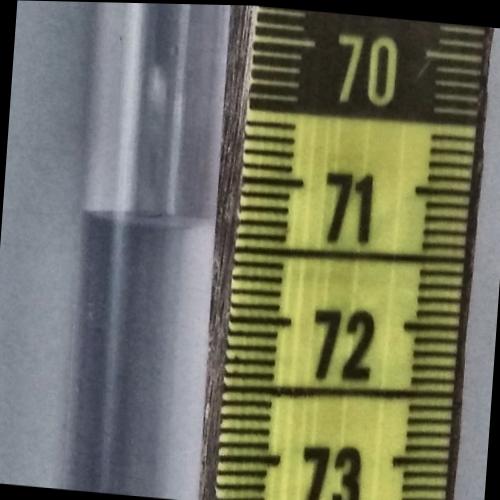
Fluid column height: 71.3 cm